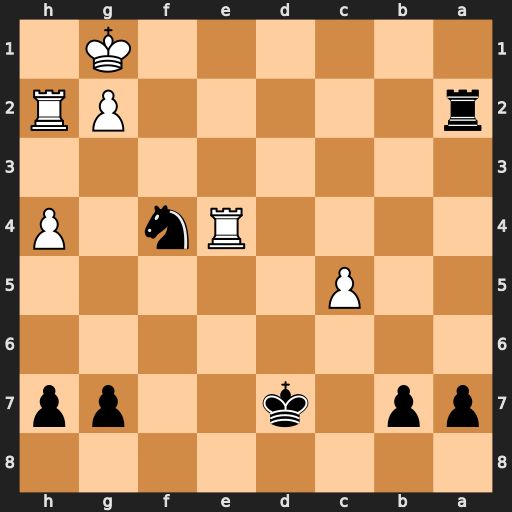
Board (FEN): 8/pp1k2pp/8/2P5/4Rn1P/8/r5PR/6K1
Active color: b
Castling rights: -
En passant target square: -
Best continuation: Ne2+ Kf2 Nc3+ Kf3 Nxe4